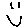
Label: smiley face